Question: >
<URL>
<URL>
How to correctly handle action mode "done" button?

I perform some operations on an object in the action mode and I want to save the result by click on this button - like "save and exit".
How can I dispatch key-press on this button?
The only the way I see is to override onDestroyActionMode(ActionMode mode) method with flags, triggered in dispatchKeyEvent(KeyEvent event) to handle if it was caused by "back" button press.
Logcat:
"Done" pressed
'''
10-03 14:31:58.211: D/DESTROY(967): onDestroyActionMode
'''
"Back" pressed
'''
10-03 14:32:01.771: D/DISPATCH(967): Action: 0/n Keykode: 4
10-03 14:32:01.911: D/DISPATCH(967): Action: 1/n Keykode: 4
10-03 14:32:01.911: D/DESTROY(967): onDestroyActionMode
'''
But it is not look like good practice.
Is there any "nice" solution?
"Back" button and "Done" button both leads to 'ActionMode.Callback''s 'onDestroyActionMode()' call.
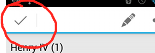
Answer: This pattern is called CAB (Contextual Action Bar). Please have a look to the <URL>